Question: I would like to combine a boxplot and a line plot using 'ggplot2'. However, I am struggling to have lines for each group ('g') connecting points across the categories on the x-axis.
To demonstrate the problem:
'''
df <- data.frame(x = rep(letters[1:3],each=5),
y = c(1:5,sample(10,5),1:5),
g = rep(LETTERS[1:5],3) )
library(ggplot2)
ggplot(df, aes(x=x,y=y)) + geom_boxplot() + geom_point(aes(colour = g))
'''

I want to have a line connecting all 'A' points, a line connecting all 'B' points and so on.
I have looked at some answers here but I cannot incorporate them. They suggest using 'group=1' but this will not suit my individual lines for each group in 'g'. Is it possible using 'stat_summary' maybe?
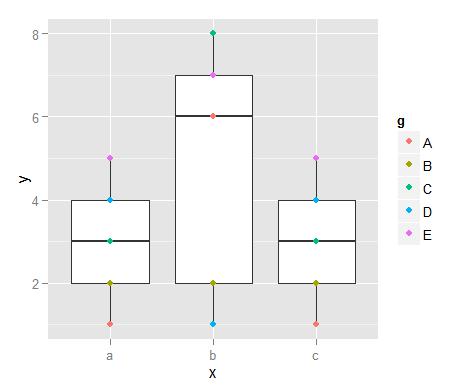
Answer: '''
... + geom_line(aes(group = g))
'''